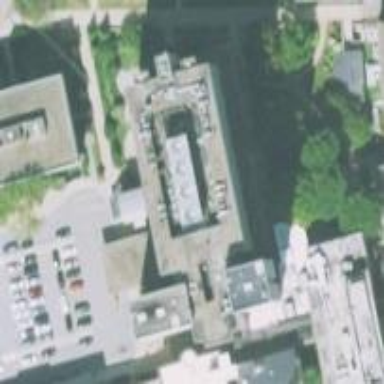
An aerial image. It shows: Office building.